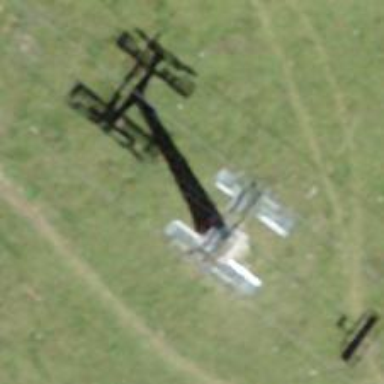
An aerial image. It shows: Pylon for aerialway.